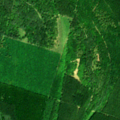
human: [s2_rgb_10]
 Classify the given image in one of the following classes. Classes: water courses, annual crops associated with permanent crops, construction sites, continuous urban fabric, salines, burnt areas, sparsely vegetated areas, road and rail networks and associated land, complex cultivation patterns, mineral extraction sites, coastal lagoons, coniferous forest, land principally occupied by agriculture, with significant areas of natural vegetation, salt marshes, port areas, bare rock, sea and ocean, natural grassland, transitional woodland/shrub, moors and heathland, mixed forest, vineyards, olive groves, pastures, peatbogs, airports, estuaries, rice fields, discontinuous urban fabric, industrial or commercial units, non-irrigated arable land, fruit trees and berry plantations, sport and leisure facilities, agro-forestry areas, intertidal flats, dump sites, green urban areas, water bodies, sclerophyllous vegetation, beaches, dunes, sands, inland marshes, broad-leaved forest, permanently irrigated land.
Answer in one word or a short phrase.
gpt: broad-leaved forest, transitional woodland/shrub